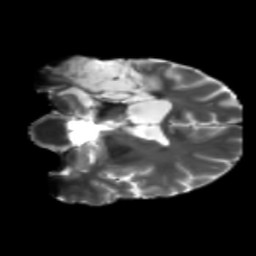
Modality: T2w
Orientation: coronal
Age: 39
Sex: male
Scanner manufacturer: siemens
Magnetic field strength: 3 T
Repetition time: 5.25 s
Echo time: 0.08 s